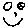
Label: smiley face